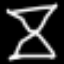
Label: hourglass